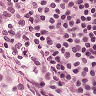
Metastatic tissue present: no